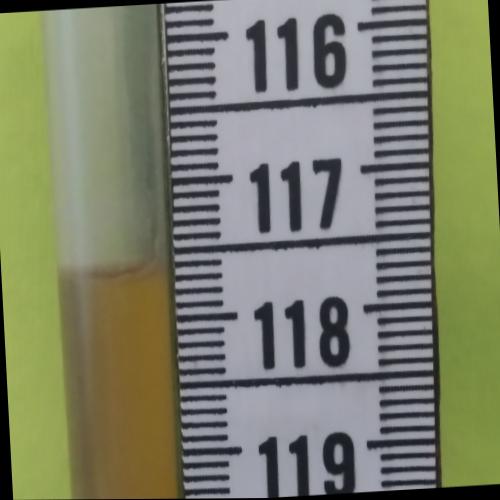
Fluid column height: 117.6 cm